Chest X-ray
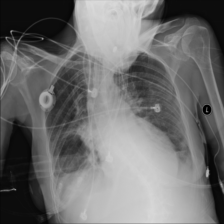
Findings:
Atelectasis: positive
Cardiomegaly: negative
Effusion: negative
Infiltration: positive
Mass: negative
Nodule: negative
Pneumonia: negative
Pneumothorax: negative
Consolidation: negative
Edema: negative
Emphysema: negative
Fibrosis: negative
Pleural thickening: negative
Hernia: negative